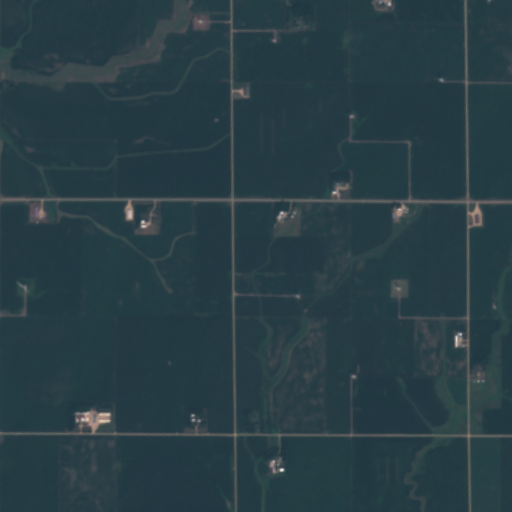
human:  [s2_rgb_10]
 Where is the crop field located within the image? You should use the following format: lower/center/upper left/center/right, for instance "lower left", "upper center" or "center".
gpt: There is no crop field in the image.